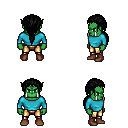
a pixel art fantasy rpg character, male body template, orc, green skin, teal long-sleeve shirt, gold greaves, black ponytail hairstyle, brown shoes, four views (front, back, left, right), 2x2 character sprite sheet, small pixel art, hard edges, no anti-aliasing